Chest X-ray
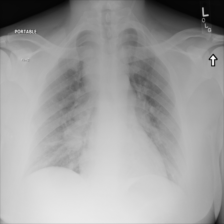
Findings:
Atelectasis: positive
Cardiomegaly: negative
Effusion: negative
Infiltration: negative
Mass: negative
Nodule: negative
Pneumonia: negative
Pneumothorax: negative
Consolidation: negative
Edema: negative
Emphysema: negative
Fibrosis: negative
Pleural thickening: negative
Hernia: negative